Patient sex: M
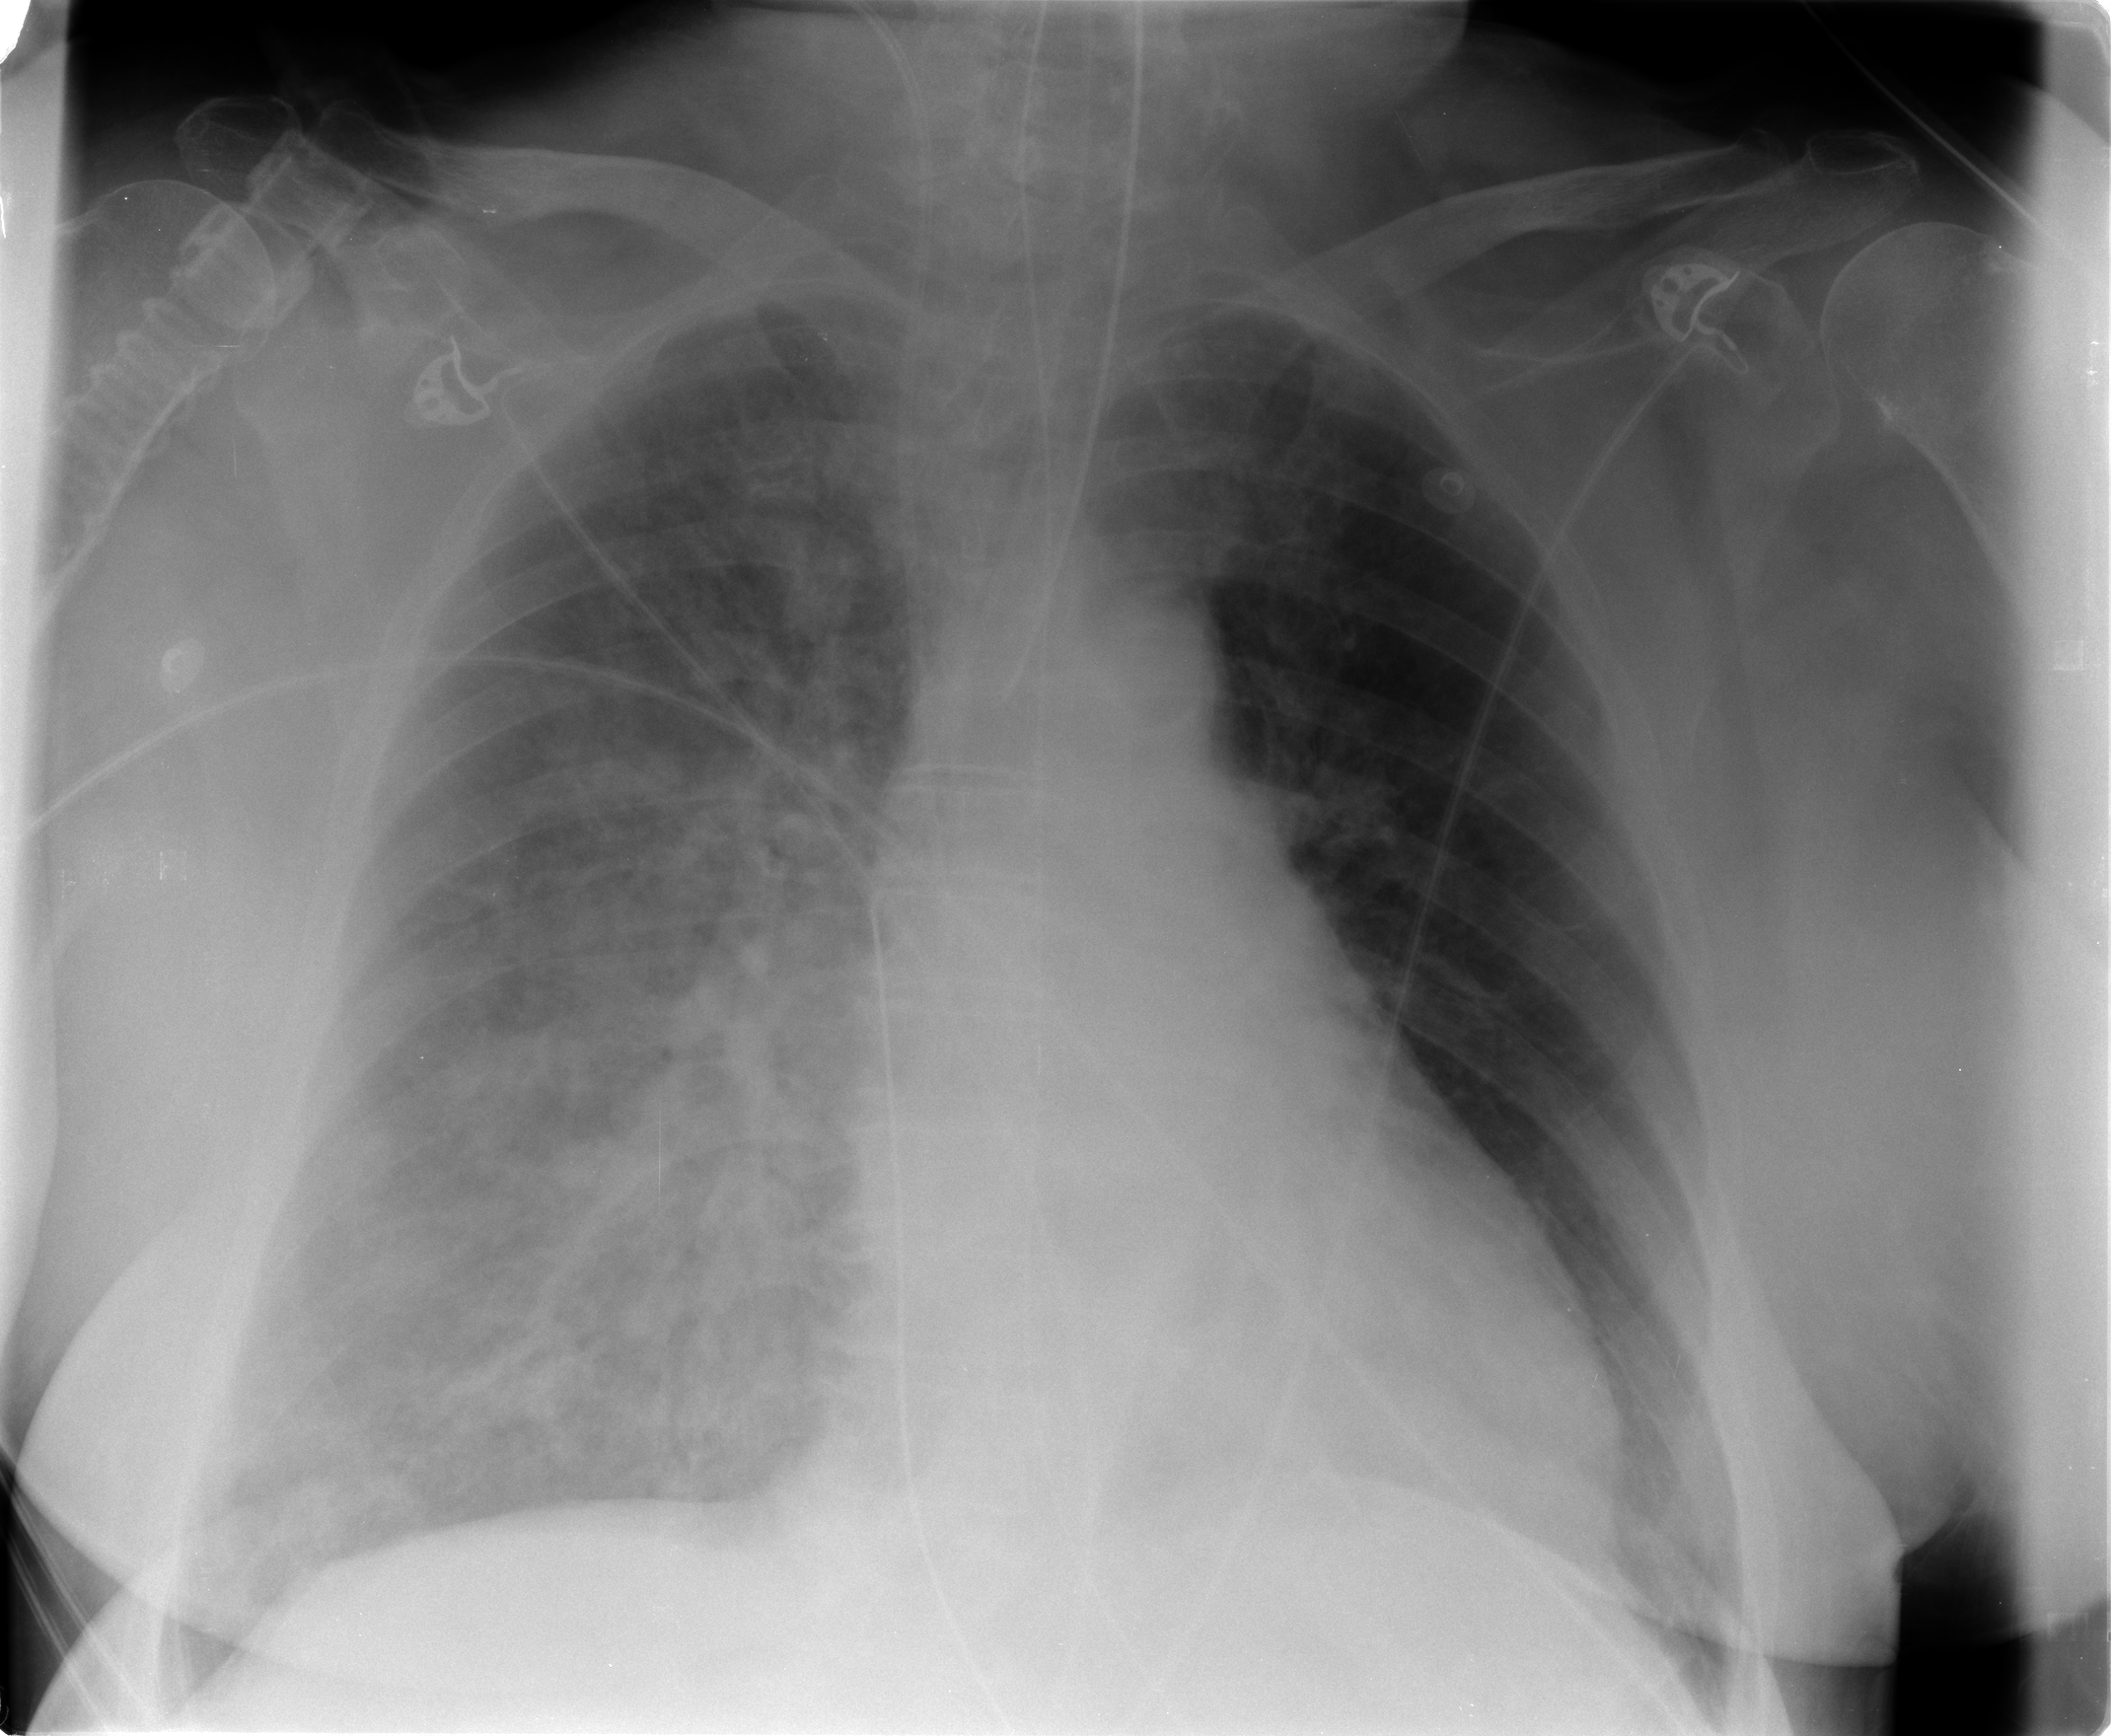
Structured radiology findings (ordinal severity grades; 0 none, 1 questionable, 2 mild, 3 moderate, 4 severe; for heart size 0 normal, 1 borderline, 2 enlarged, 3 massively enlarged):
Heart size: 1
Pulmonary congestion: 1
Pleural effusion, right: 0
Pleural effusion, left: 0
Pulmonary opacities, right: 3
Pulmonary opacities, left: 0
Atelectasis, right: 3
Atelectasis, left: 0